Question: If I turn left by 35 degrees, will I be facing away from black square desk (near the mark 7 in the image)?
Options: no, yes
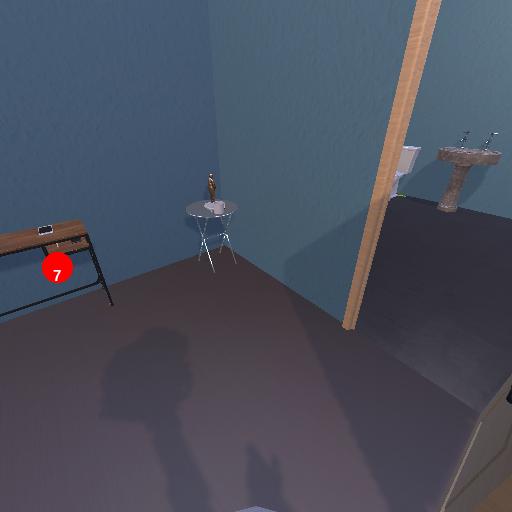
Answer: no